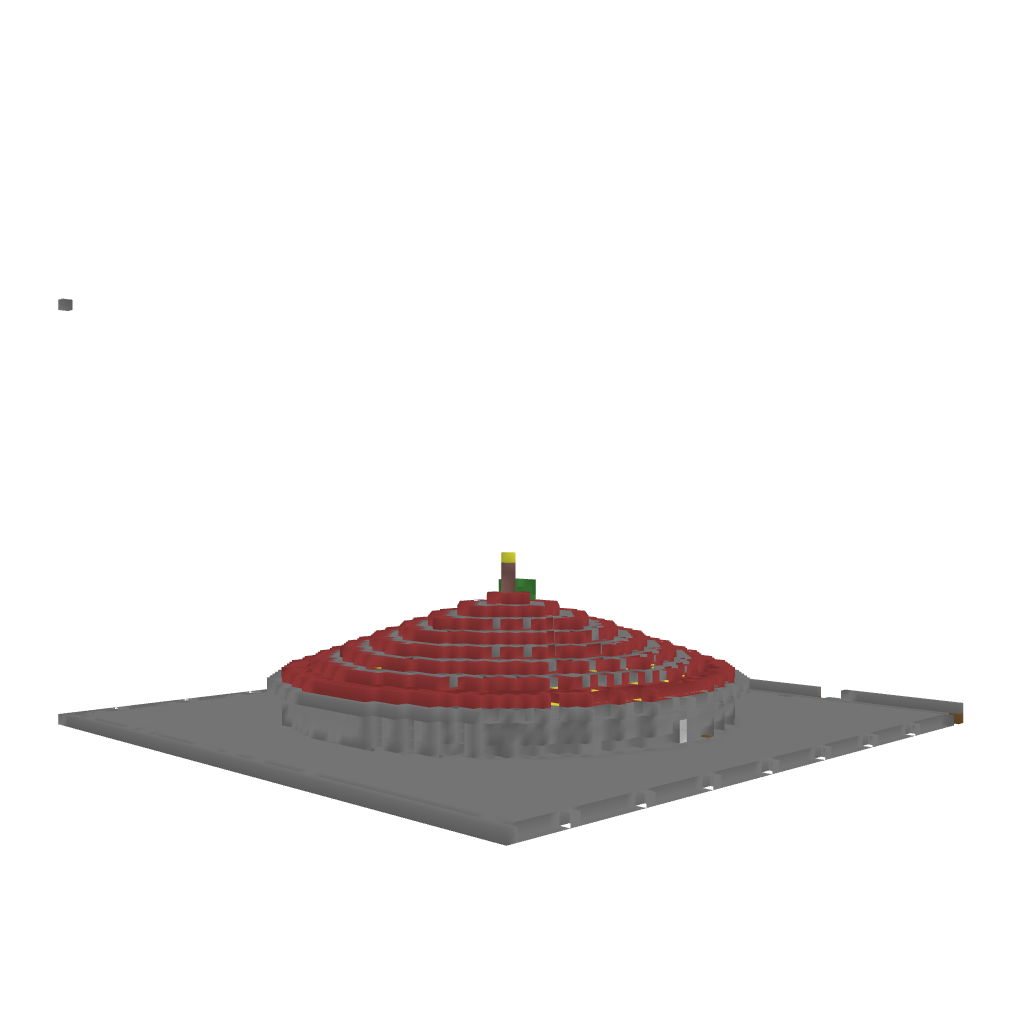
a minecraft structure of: Simple Maze good quality